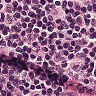
Metastatic tissue present: no